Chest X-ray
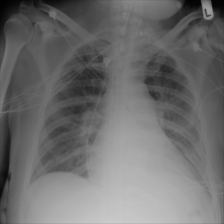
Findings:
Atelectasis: positive
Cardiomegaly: negative
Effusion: negative
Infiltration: negative
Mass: negative
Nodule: negative
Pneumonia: negative
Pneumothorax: negative
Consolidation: positive
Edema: negative
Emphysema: negative
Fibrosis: negative
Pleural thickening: negative
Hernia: negative